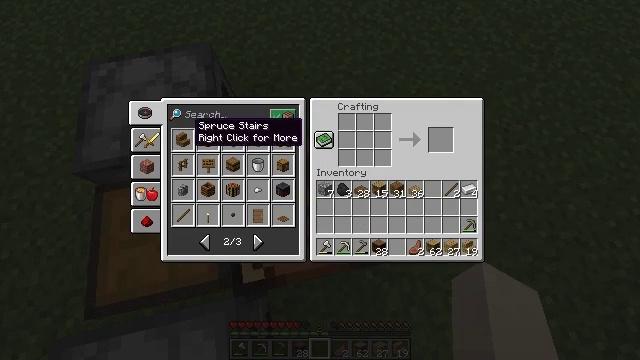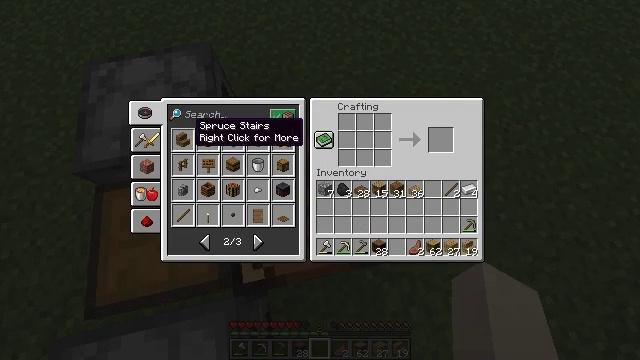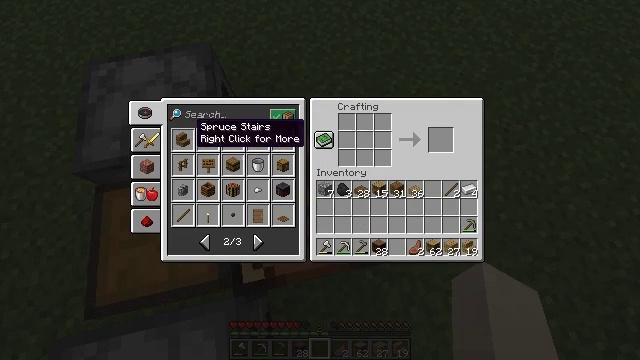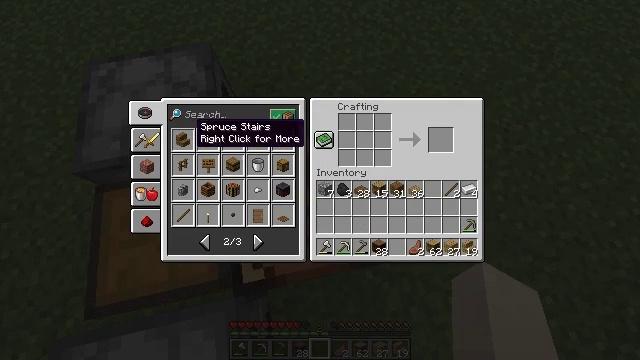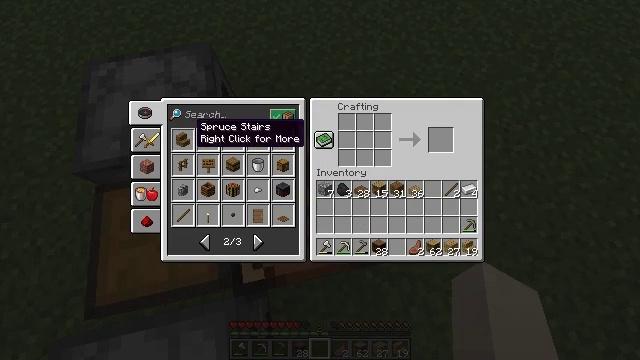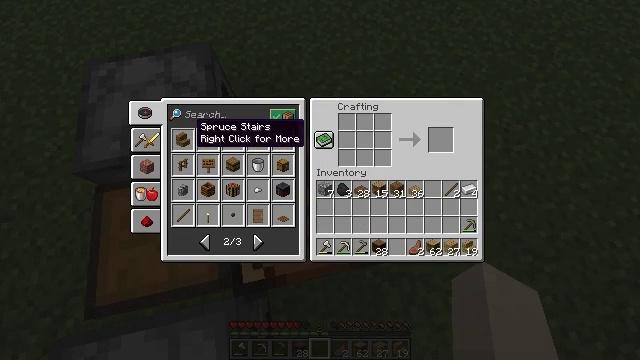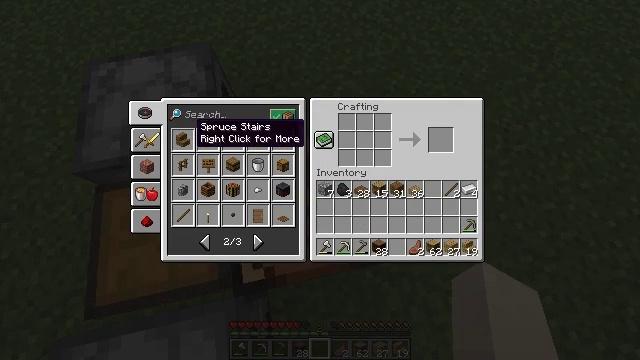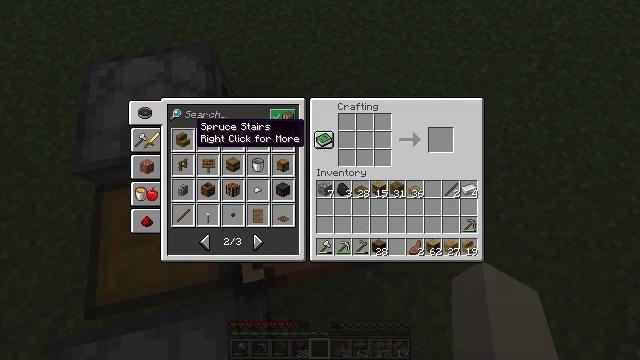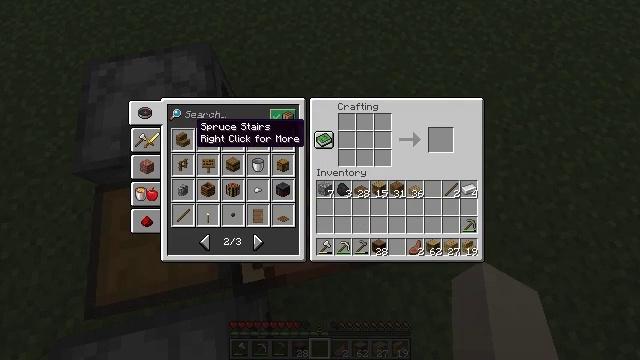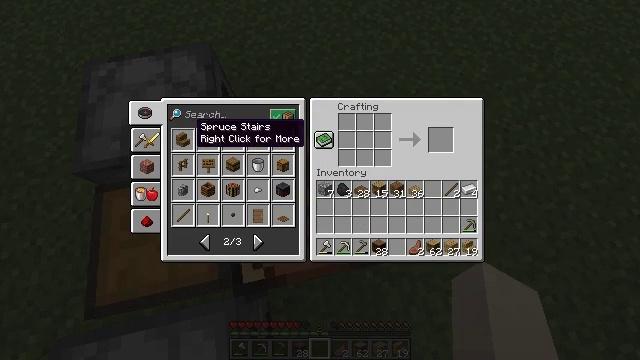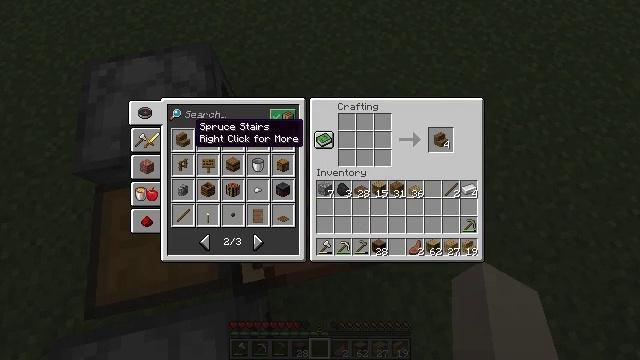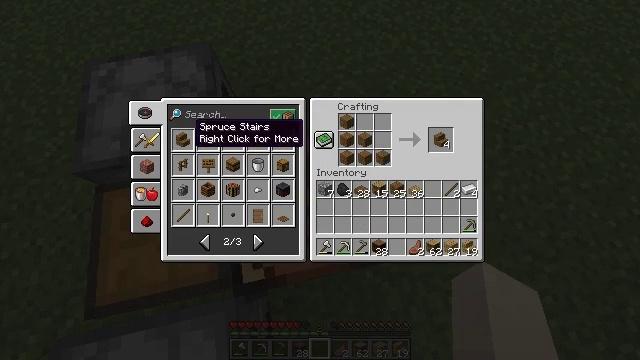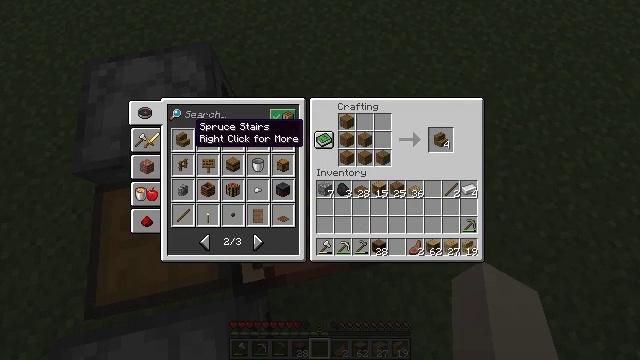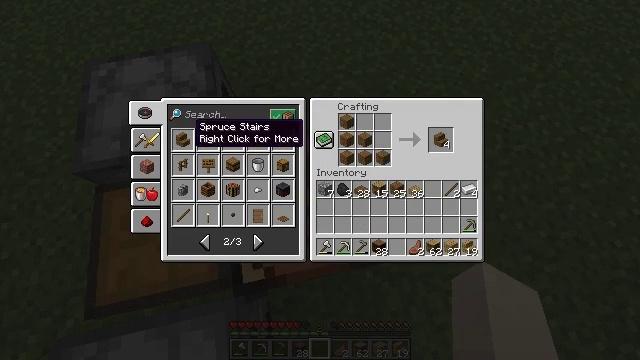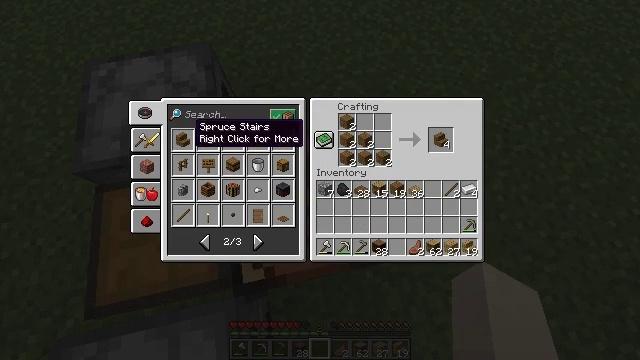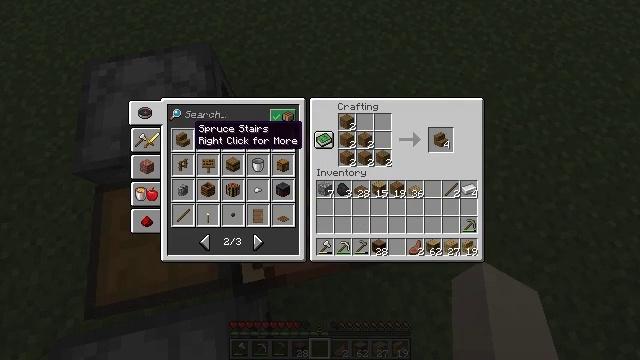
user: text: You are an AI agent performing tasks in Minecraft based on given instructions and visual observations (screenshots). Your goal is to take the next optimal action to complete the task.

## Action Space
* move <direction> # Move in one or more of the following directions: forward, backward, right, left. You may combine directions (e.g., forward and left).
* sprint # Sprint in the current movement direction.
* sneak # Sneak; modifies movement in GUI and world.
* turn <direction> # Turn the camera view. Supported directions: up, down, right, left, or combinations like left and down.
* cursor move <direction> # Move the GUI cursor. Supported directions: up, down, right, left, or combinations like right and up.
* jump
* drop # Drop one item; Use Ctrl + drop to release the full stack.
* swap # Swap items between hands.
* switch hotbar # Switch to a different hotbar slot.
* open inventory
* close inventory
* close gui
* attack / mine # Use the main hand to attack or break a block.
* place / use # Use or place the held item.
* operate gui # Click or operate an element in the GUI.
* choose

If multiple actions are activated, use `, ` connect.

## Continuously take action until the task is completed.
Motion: motion action
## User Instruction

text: Use the crafting grid to obtain spruce stairs from planks.
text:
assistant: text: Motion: no_op
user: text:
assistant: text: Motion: no_op
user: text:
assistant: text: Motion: no_op
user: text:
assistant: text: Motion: no_op
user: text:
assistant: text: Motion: operate gui
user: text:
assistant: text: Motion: operate gui
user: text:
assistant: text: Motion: no_op
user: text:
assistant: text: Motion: operate gui
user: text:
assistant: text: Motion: operate gui
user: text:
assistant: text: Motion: operate gui
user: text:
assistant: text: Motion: operate gui
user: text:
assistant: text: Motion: operate gui
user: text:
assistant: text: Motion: operate gui
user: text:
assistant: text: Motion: operate gui
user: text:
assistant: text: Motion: operate gui
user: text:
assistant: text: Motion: operate gui
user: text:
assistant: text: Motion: operate gui
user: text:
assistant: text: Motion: operate gui
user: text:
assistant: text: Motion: operate gui
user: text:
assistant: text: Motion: cursor move right, operate gui
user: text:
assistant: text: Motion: cursor move right and down
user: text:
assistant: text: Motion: cursor move right and down
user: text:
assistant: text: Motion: cursor move right
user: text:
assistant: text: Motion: no_op
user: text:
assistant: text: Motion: sneak
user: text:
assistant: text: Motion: sneak, cursor move left
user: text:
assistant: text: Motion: sneak, cursor move left and up
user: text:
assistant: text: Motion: sneak, cursor move up
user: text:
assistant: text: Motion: sneak, cursor move left and up
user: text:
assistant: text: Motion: sneak, cursor move left